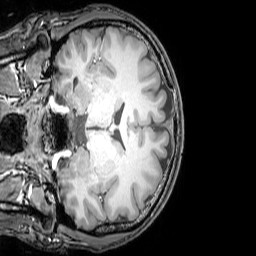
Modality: T1w
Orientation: coronal
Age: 20
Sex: male
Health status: healthy
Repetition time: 0.081 s
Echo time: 0.037 s